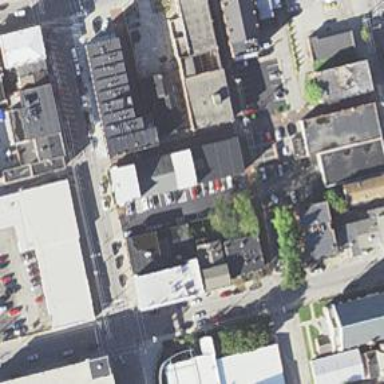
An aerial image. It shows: Alley classified as service road.